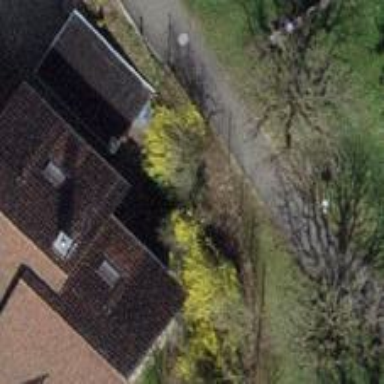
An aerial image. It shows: Evergreen hedge with broadleaved leaves.